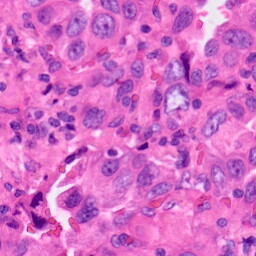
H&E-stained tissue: Lung